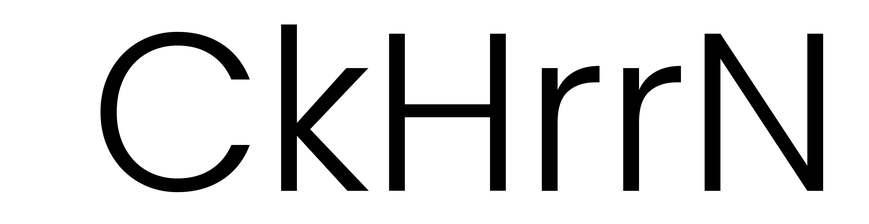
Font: Poppins-Light